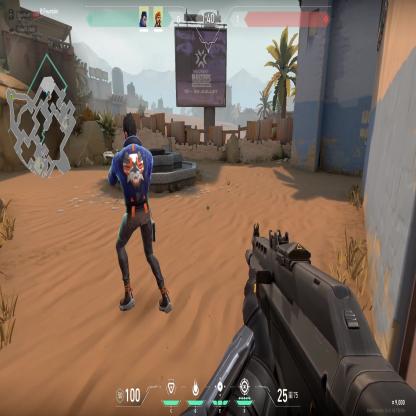
Label: teammate